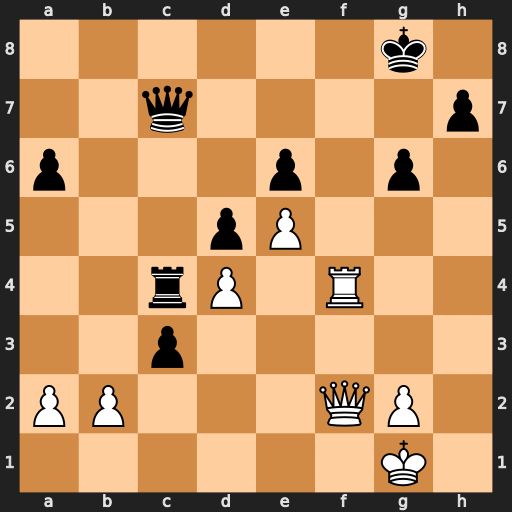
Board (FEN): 6k1/2q4p/p3p1p1/3pP3/2rP1R2/2p5/PP3QP1/6K1
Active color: w
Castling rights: -
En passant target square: -
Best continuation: Rf8+ Kg7 Qf6+